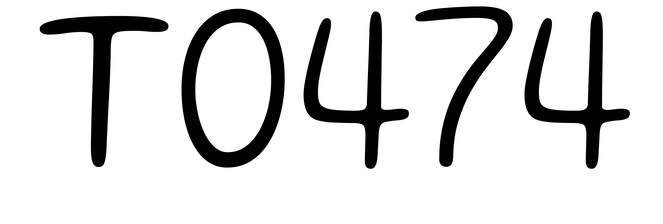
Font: Gluten_ExtraLight